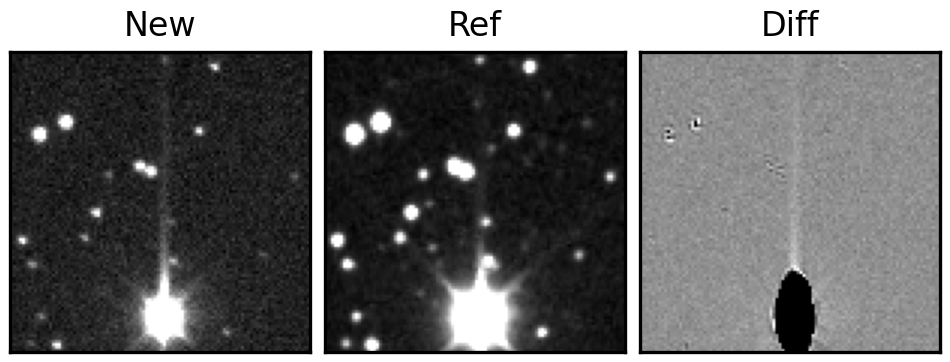
Label: bogus